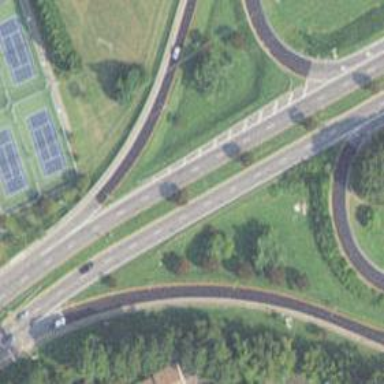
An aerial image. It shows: Trunk link highway.